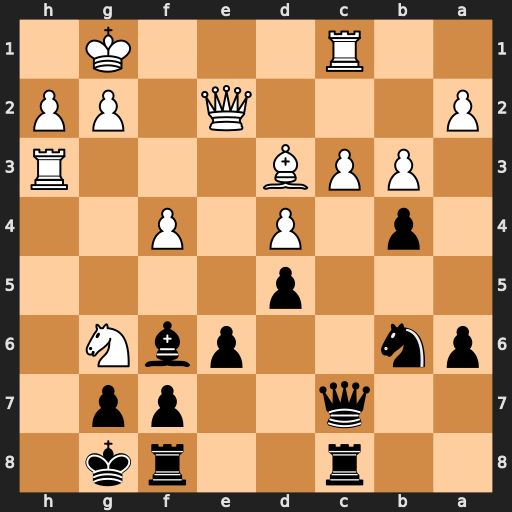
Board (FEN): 2r2rk1/2q2pp1/pn2pbN1/3p4/1p1P1P2/1PPB3R/P3Q1PP/2R3K1
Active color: b
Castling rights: -
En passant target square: -
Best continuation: Bxd4+ Kh1 fxg6 Rf1 bxc3 Bxg6 Rf6